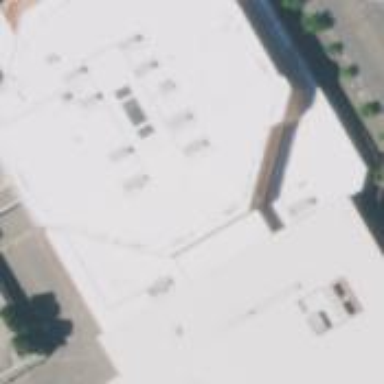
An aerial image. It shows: Department store.